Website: walmart
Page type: newsletter-management
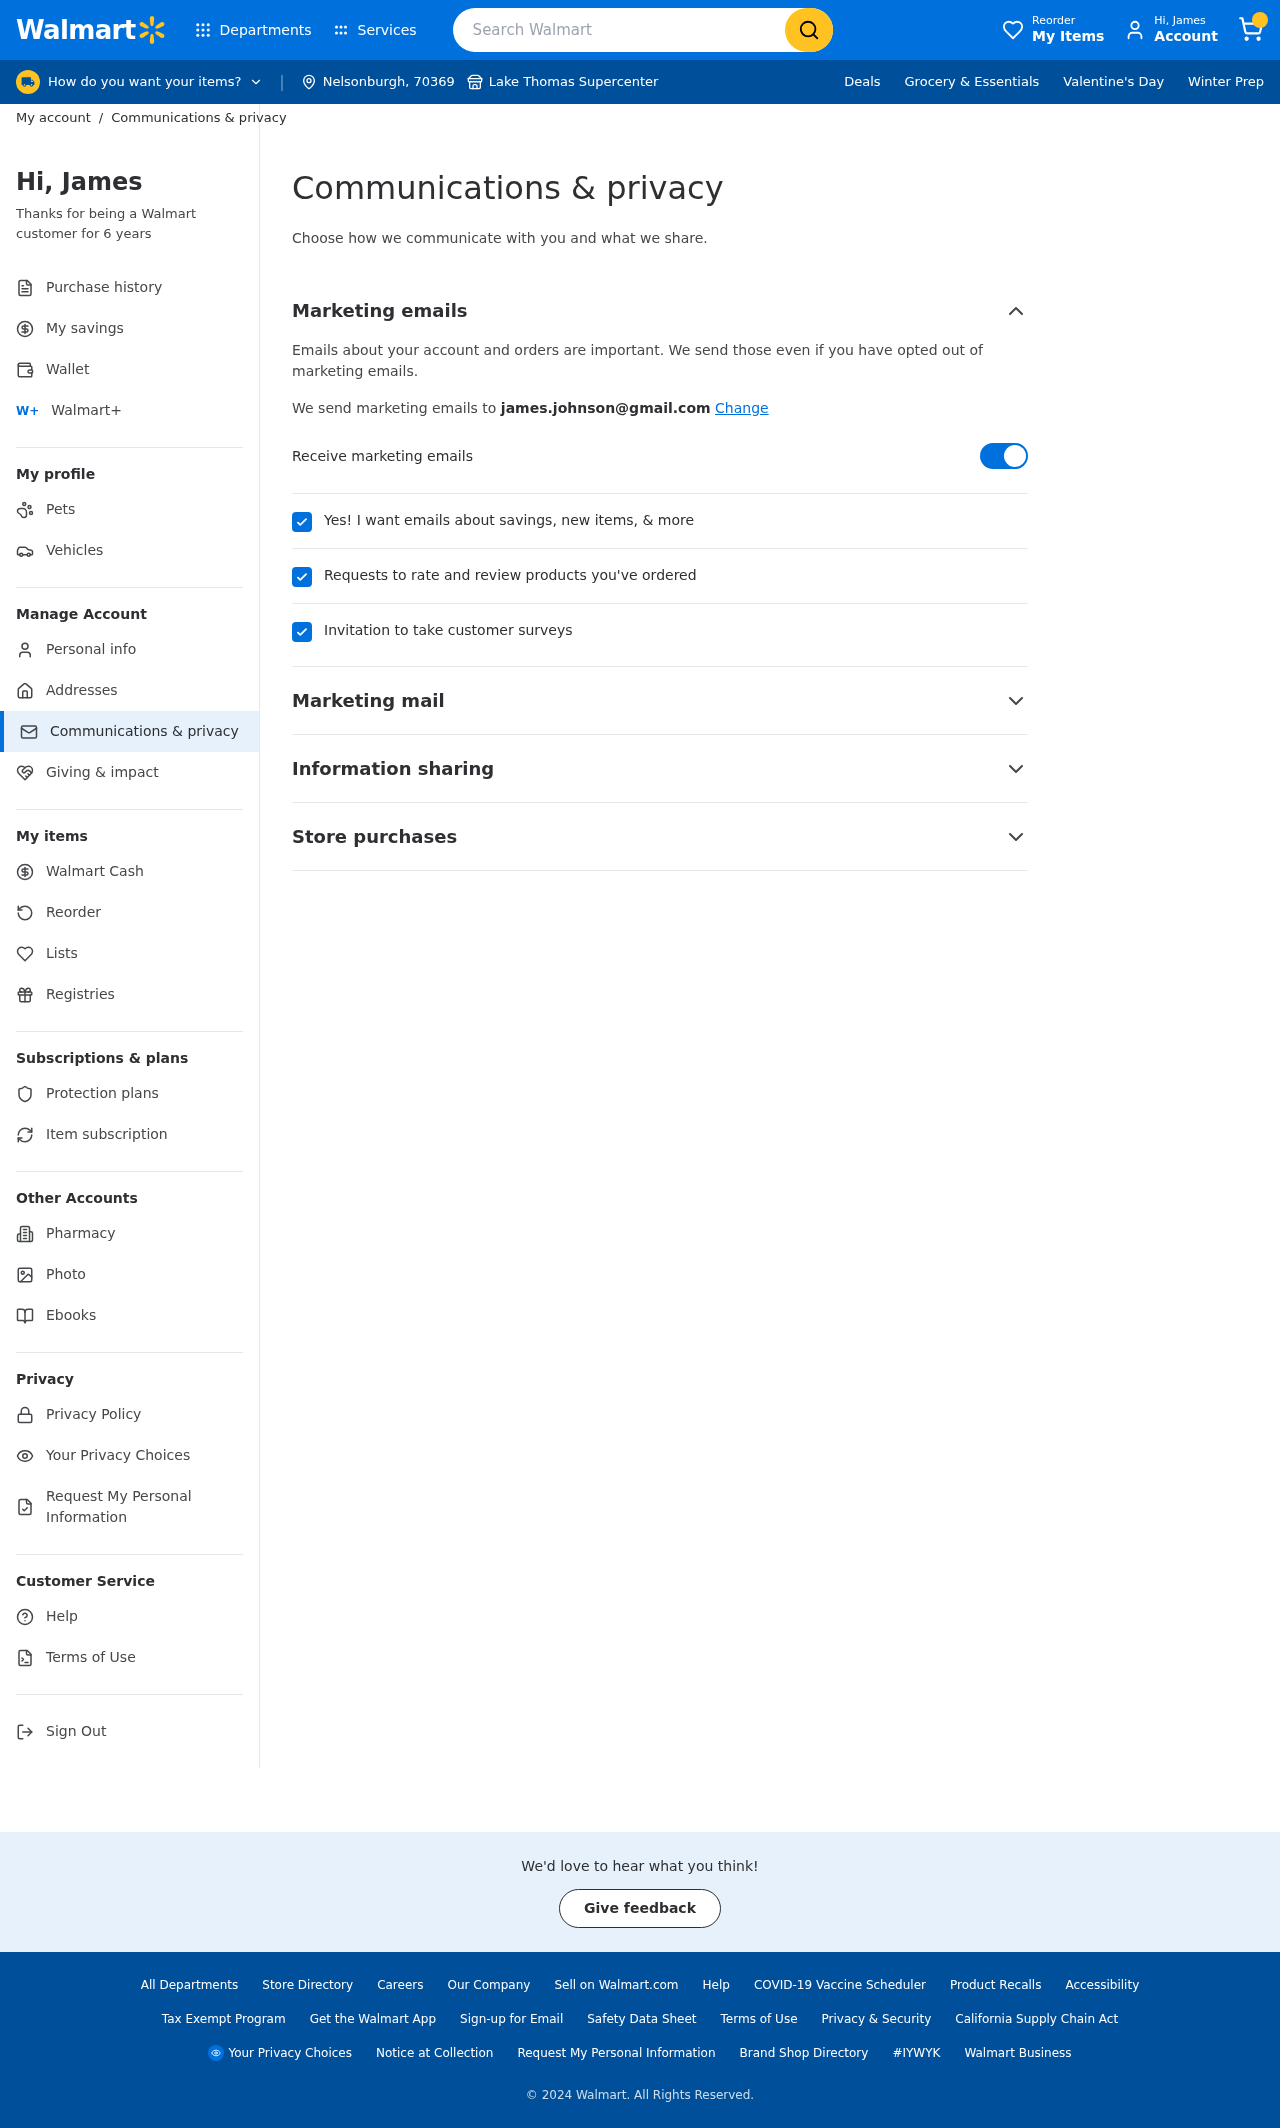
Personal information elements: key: PII_CITY
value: Nelsonburgh
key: PII_CITY2
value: Lake Thomas
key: PII_EMAIL
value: james.johnson@gmail.com
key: PII_FIRSTNAME
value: James
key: PII_POSTCODE
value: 70369
Search elements: key: HEADER_SEARCH
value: Search Walmart